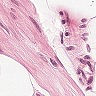
Metastatic tissue present: no